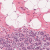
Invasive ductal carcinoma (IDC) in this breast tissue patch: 0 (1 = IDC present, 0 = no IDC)